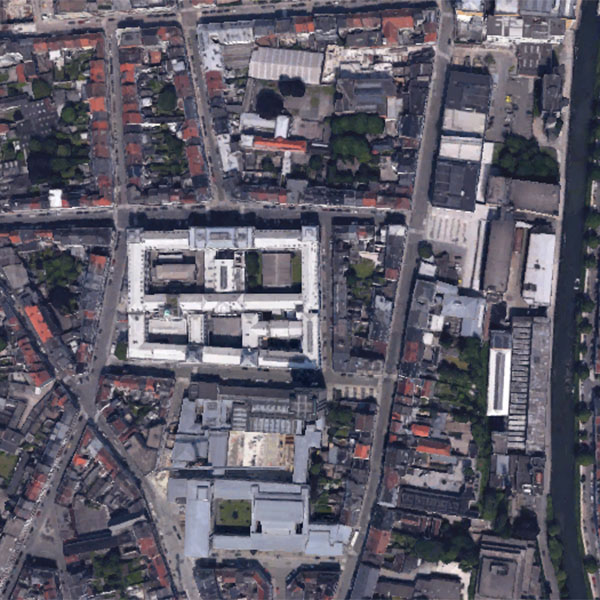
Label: School